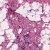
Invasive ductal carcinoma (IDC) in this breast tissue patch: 1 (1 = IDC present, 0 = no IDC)